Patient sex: M
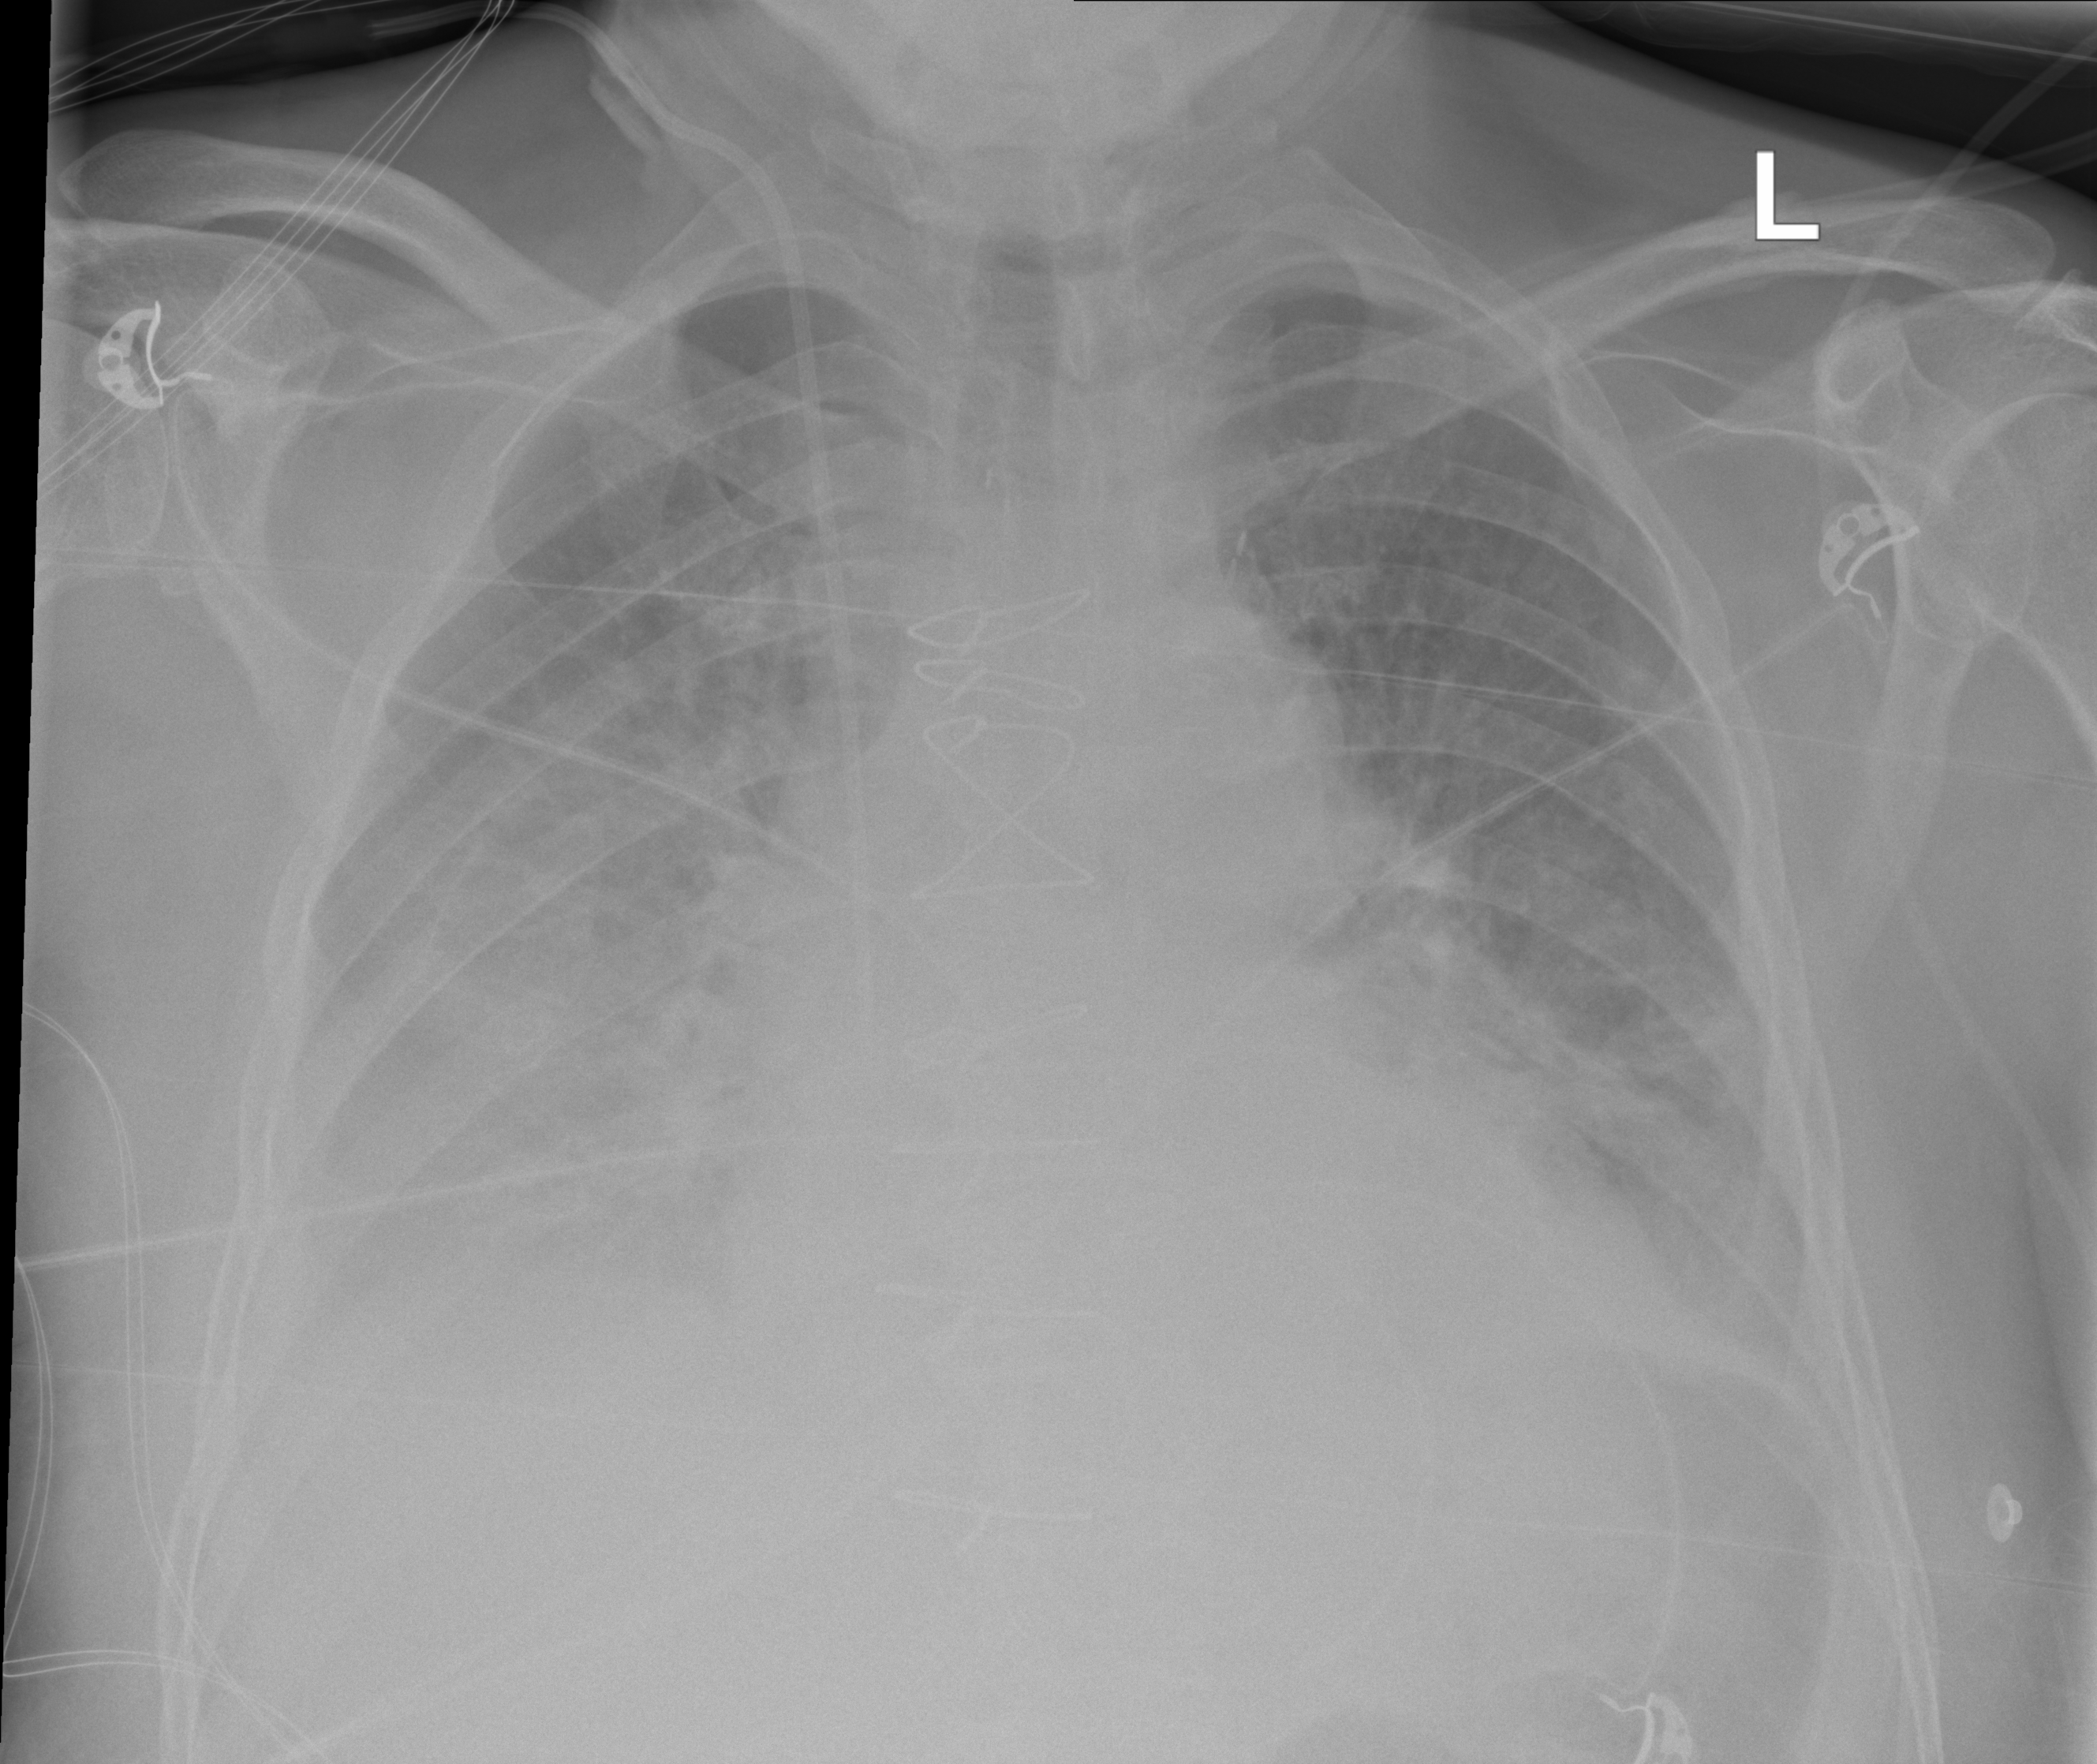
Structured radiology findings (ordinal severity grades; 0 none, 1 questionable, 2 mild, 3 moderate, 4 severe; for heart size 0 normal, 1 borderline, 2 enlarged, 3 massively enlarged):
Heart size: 2
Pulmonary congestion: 2
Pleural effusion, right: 3
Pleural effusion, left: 2
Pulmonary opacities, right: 2
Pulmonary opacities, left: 2
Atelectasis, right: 3
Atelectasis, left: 2